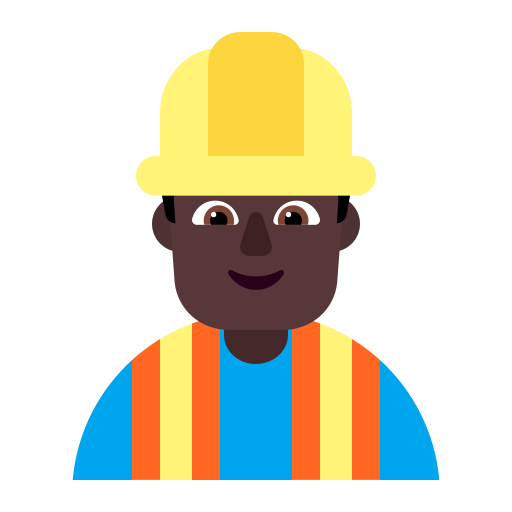
man construction worker flat dark